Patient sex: M
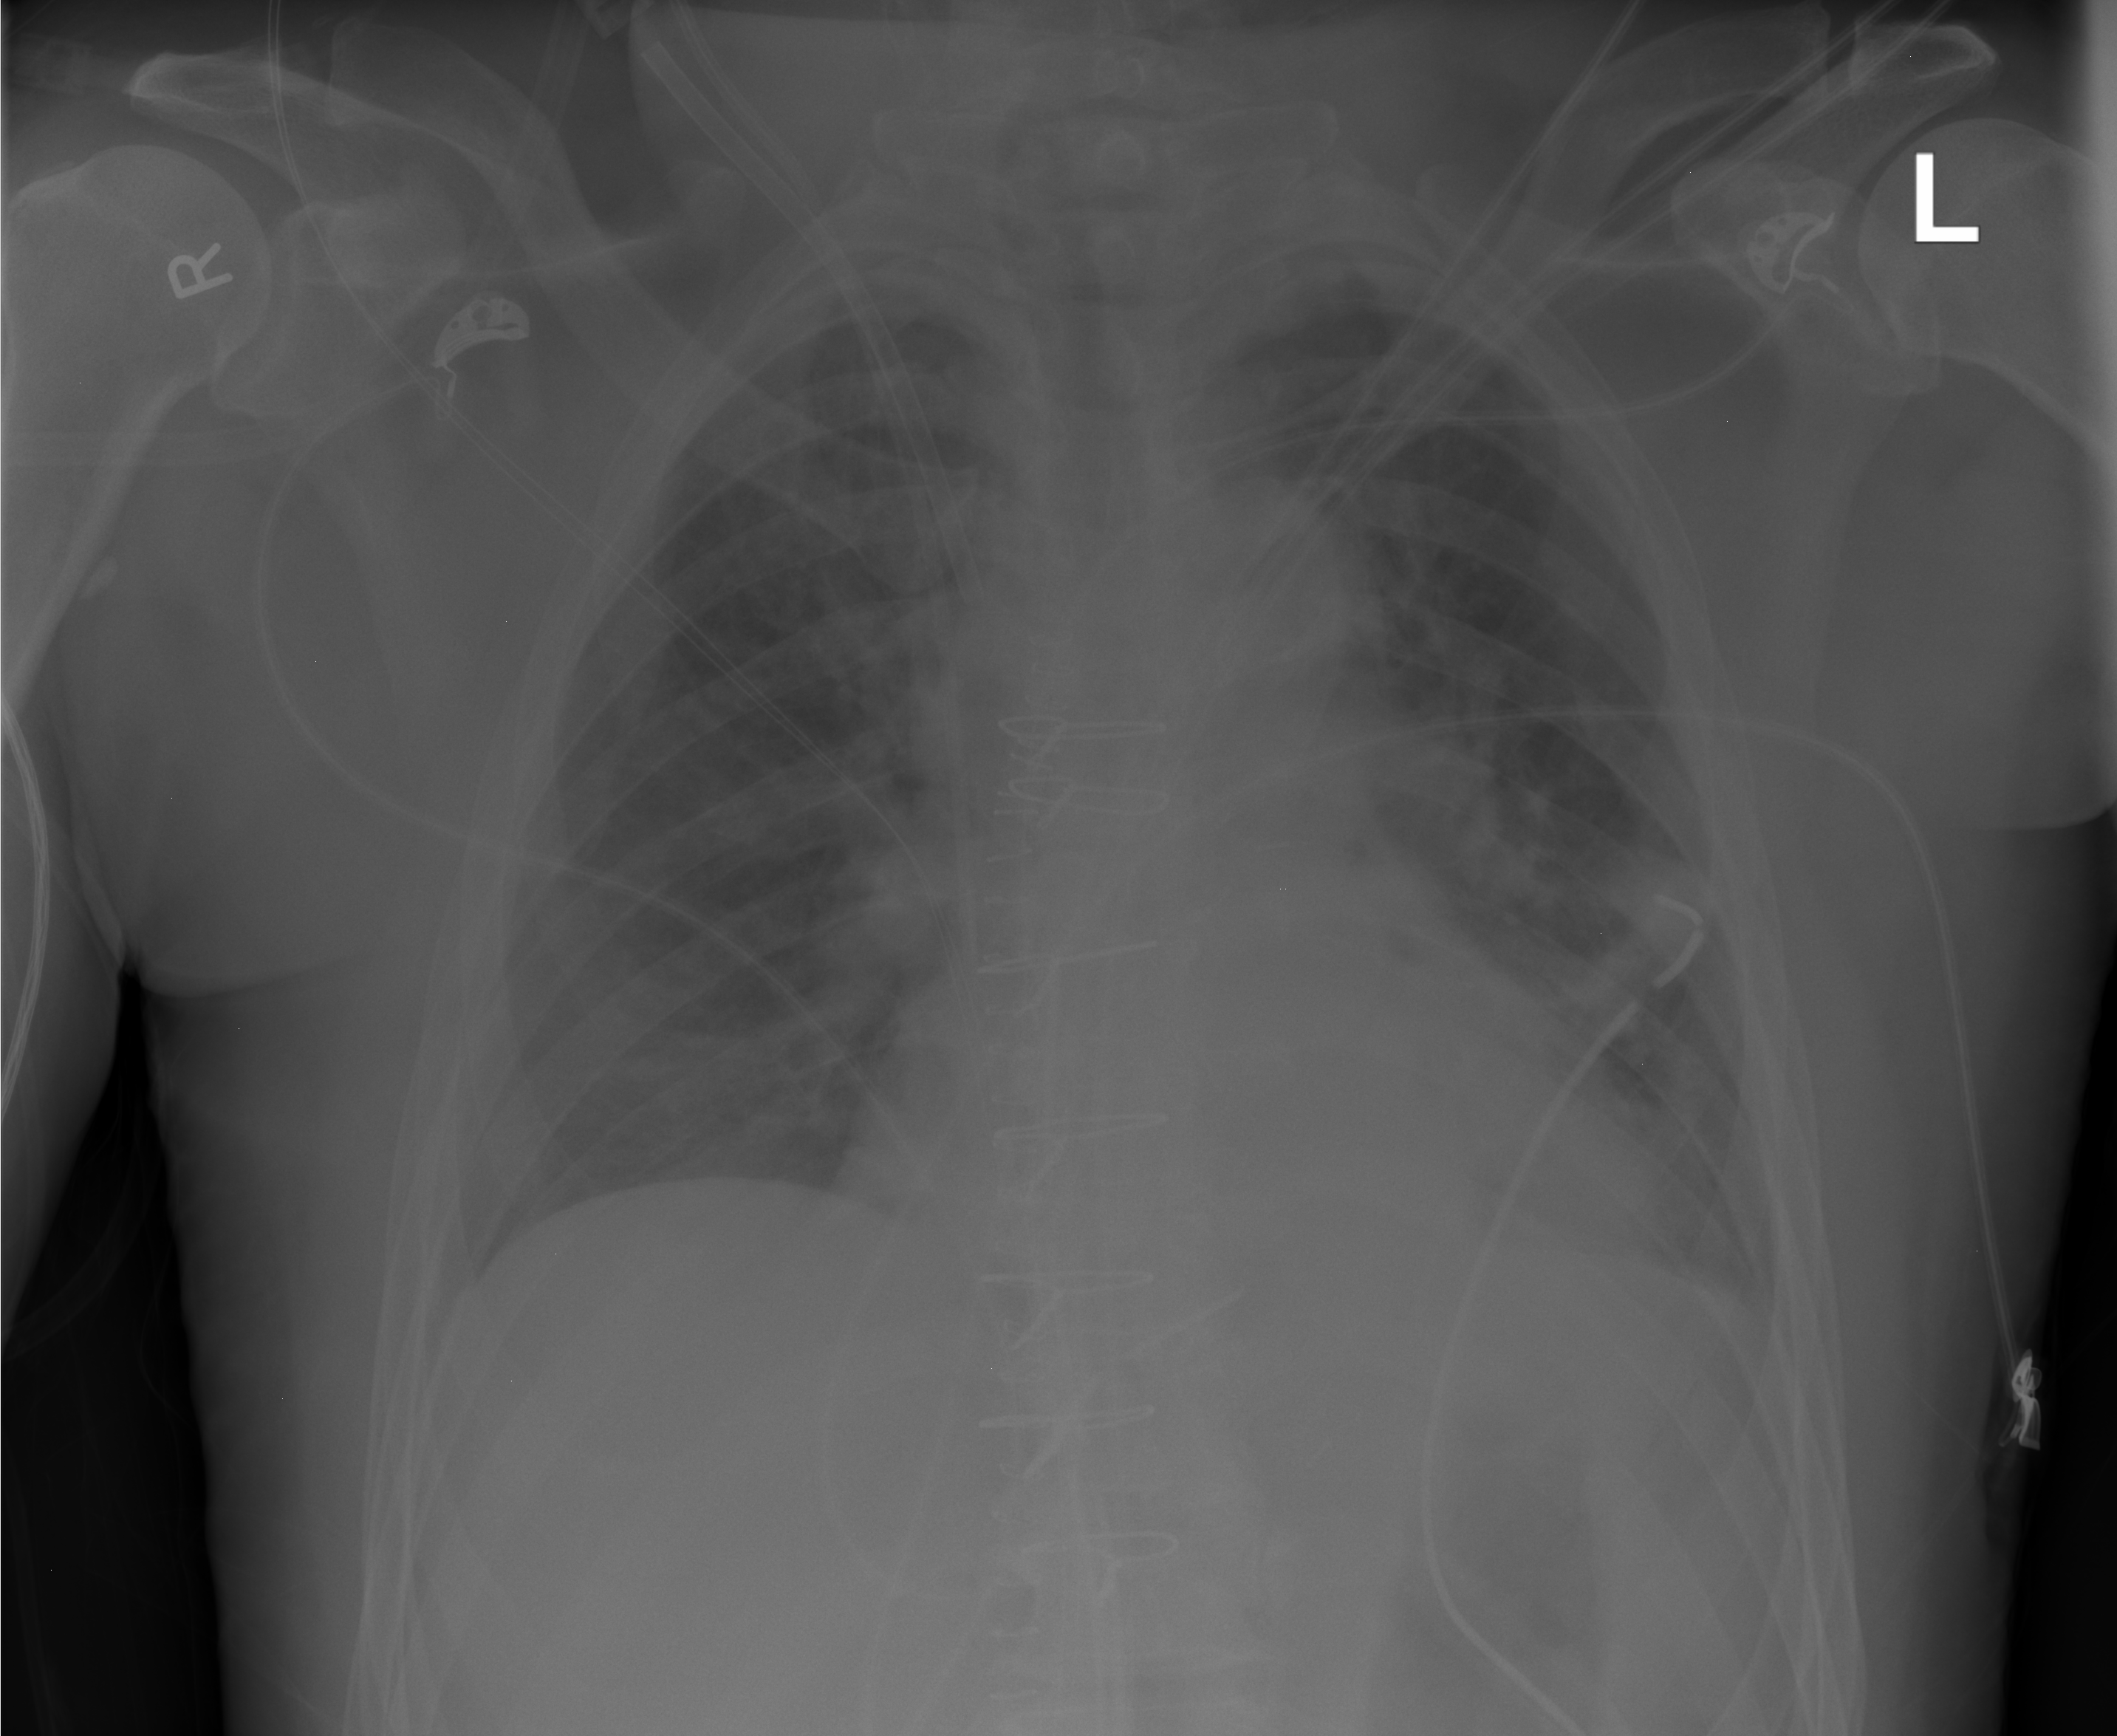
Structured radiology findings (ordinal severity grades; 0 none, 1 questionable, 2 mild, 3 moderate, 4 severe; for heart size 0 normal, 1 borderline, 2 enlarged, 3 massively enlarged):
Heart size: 2
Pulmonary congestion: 2
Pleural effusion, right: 0
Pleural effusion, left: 0
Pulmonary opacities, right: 0
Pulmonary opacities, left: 0
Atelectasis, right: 0
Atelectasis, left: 0